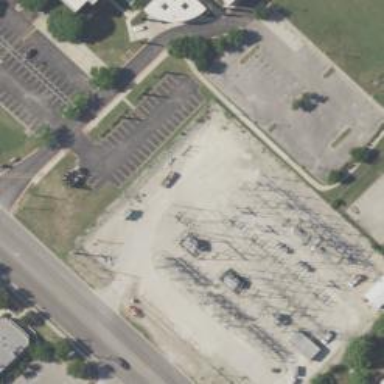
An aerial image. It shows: Power tower.